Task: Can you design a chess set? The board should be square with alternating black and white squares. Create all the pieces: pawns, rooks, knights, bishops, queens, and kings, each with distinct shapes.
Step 690:
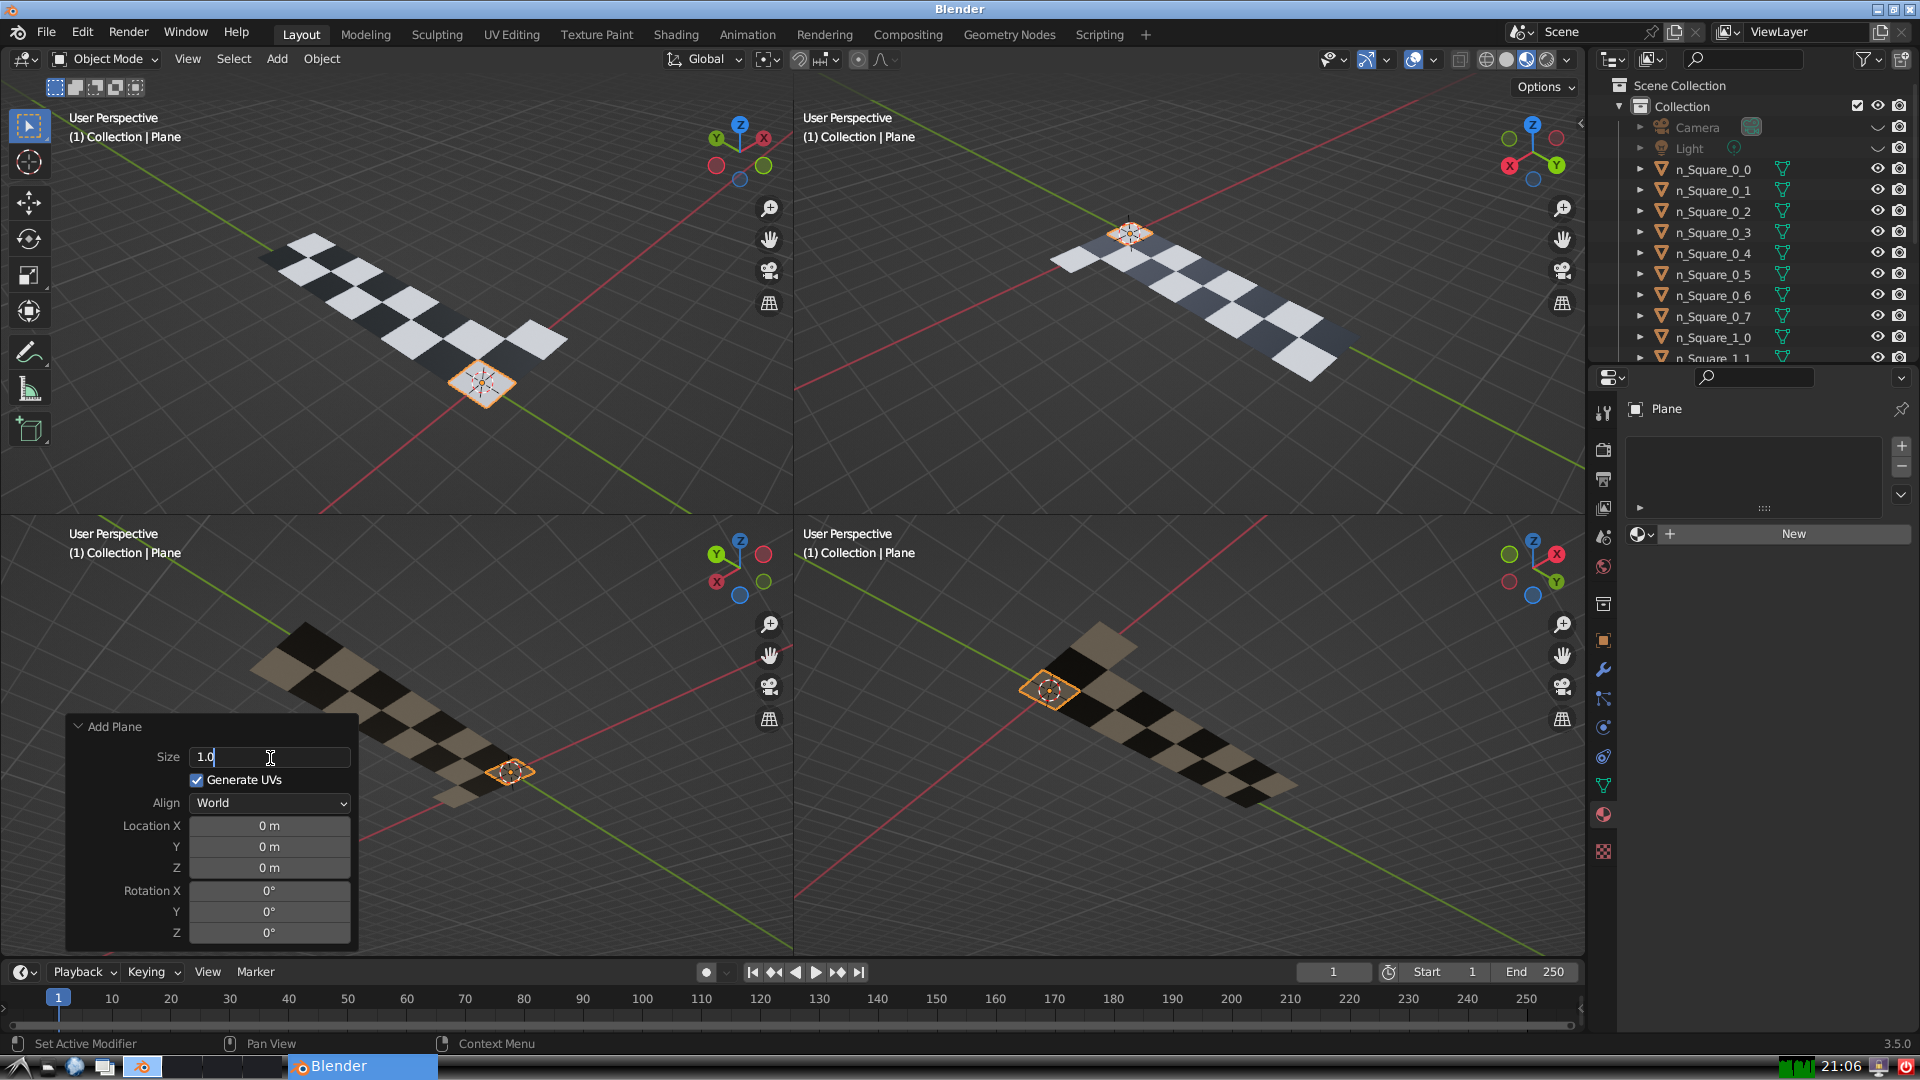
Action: {"key_press": ['Return']}